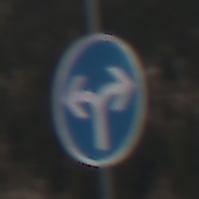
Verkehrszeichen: VorgeschriebeneFahrtrichtungRechtsOderLinks
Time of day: MorningAfternoon
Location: Outdoor (Nature)
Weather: PartlyCloudy
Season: NotSpecified
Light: Natural